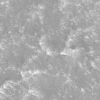
Atmospheric dust classification: not_dusty